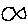
Label: fish